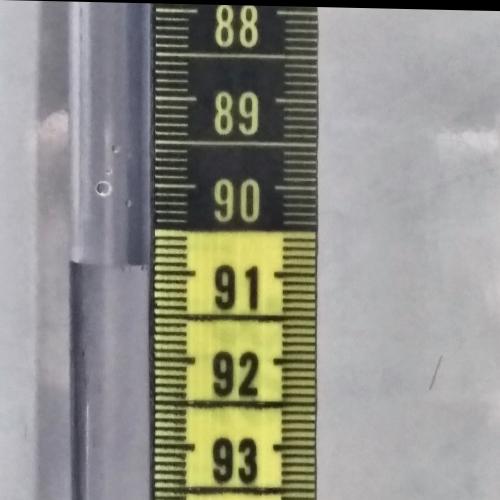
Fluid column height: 90.9 cm